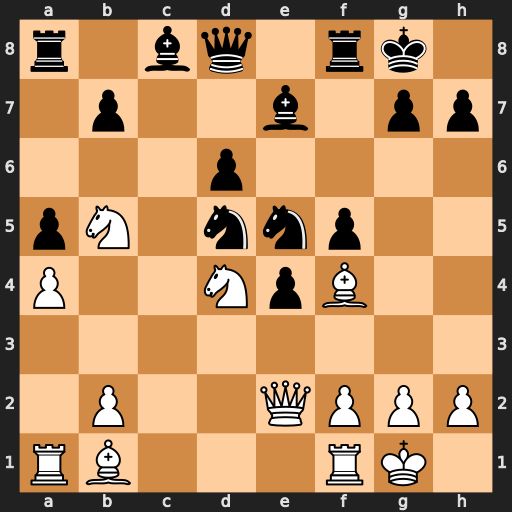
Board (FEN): r1bq1rk1/1p2b1pp/3p4/pN1nnp2/P2NpB2/8/1P2QPPP/RB3RK1
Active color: w
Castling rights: -
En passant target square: -
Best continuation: Ba2 Kh8 Bxd5